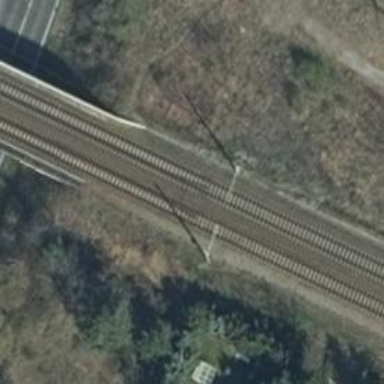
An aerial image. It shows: Milestone along the railway with catenary mast.